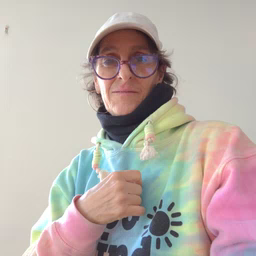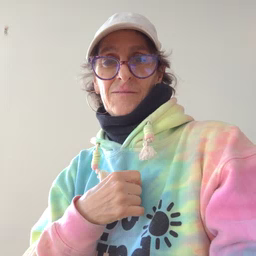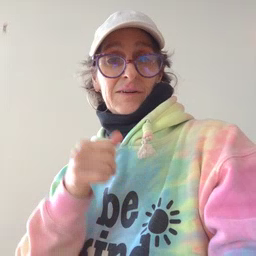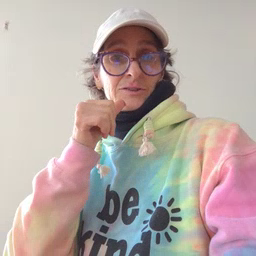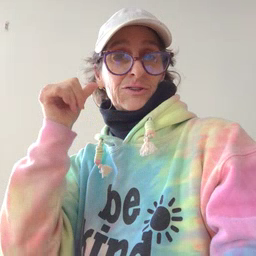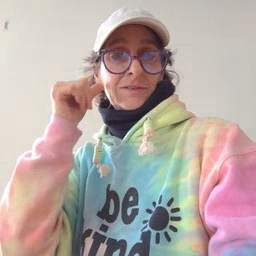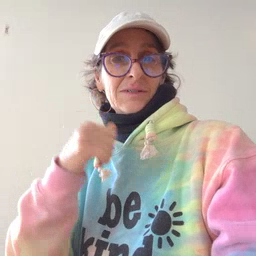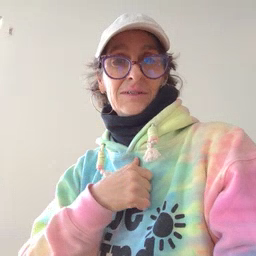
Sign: yesterday